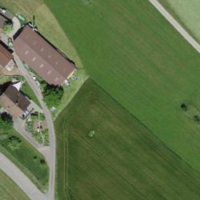
EUNIS habitat code: 52
Species observed at this site:
Rumex acetosa